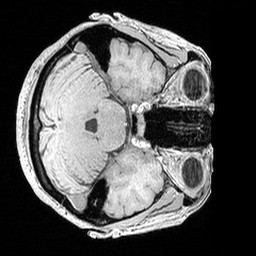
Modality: MP2RAGE
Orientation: axial
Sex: female
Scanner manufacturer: siemens
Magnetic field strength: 3 T
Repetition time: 5 s
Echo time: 0.00292 s